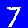
Digit: 7